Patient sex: M
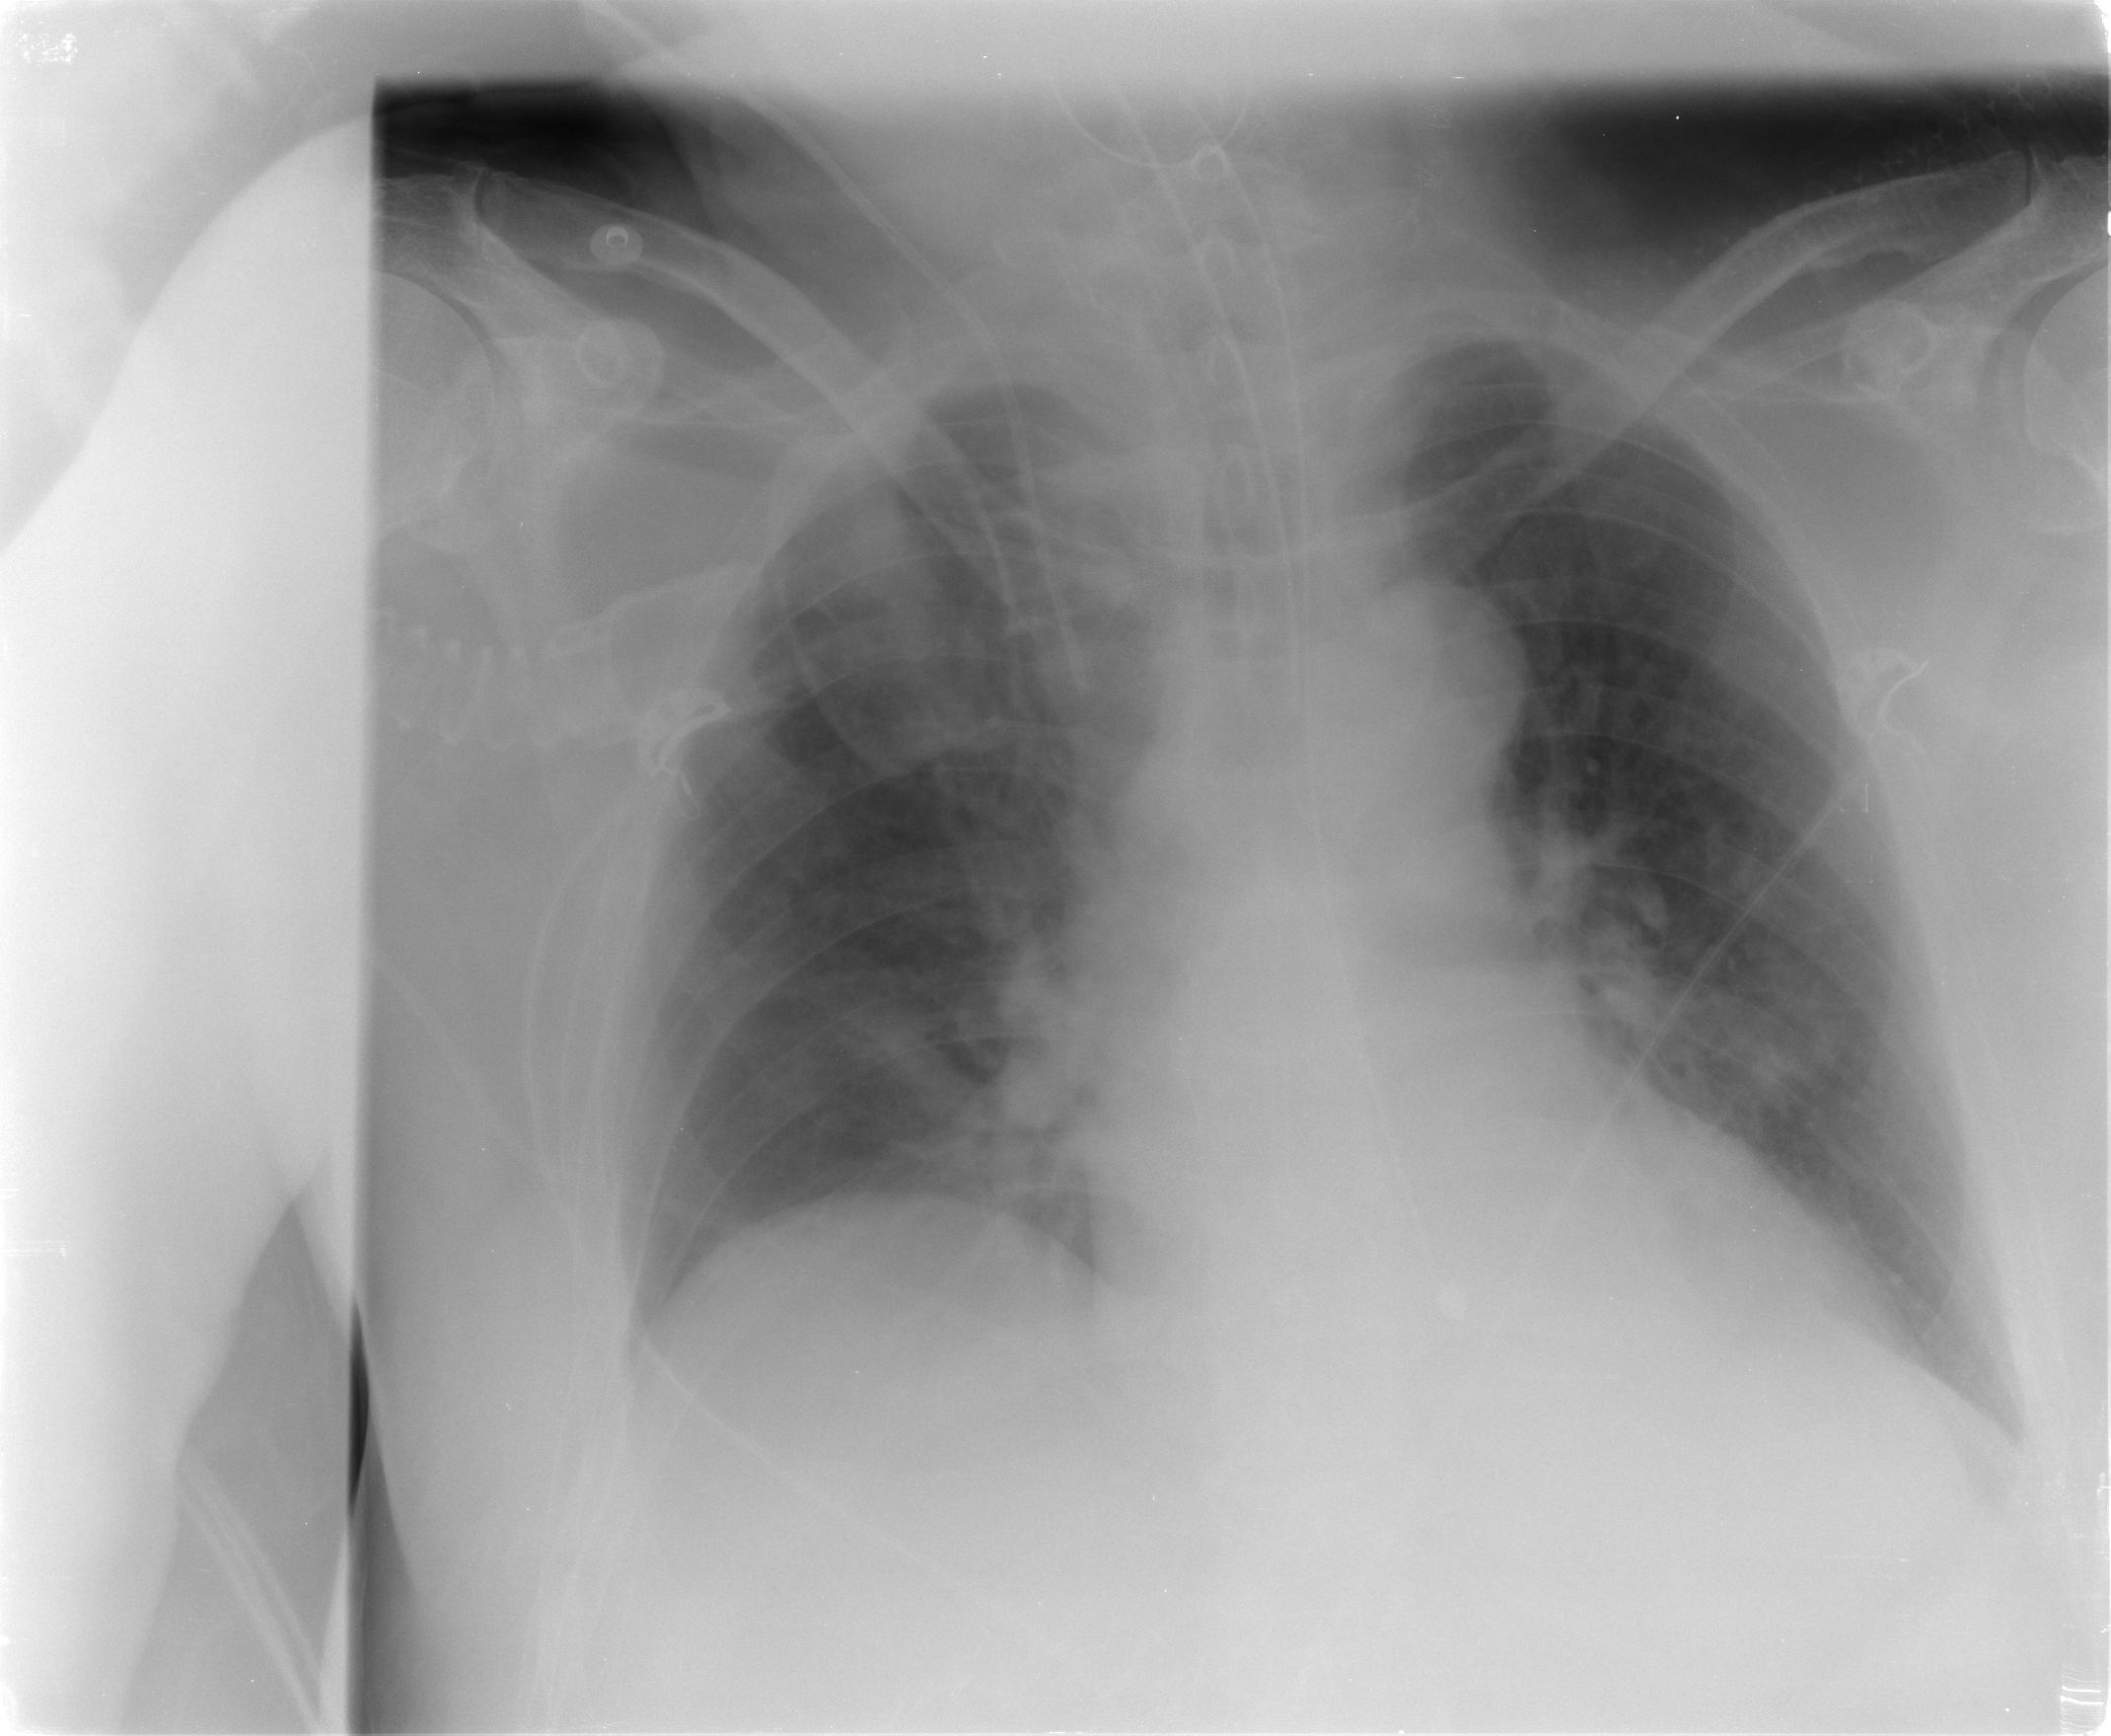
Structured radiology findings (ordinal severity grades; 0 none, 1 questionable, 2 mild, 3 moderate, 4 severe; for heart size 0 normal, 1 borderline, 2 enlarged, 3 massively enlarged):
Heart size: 2
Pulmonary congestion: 2
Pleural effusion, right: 2
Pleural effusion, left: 1
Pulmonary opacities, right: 0
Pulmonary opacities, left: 0
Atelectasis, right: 2
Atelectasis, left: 2